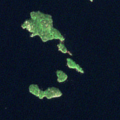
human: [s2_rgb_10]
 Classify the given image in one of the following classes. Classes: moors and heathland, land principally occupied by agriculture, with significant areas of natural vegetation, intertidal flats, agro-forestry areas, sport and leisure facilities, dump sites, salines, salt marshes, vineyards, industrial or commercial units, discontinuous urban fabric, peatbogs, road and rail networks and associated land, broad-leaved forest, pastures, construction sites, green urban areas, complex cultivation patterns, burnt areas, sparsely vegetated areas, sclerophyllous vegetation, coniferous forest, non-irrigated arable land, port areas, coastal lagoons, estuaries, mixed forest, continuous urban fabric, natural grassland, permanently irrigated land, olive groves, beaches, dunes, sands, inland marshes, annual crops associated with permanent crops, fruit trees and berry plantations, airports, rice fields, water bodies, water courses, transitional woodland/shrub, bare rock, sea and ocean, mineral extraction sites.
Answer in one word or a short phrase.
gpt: water bodies